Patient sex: M
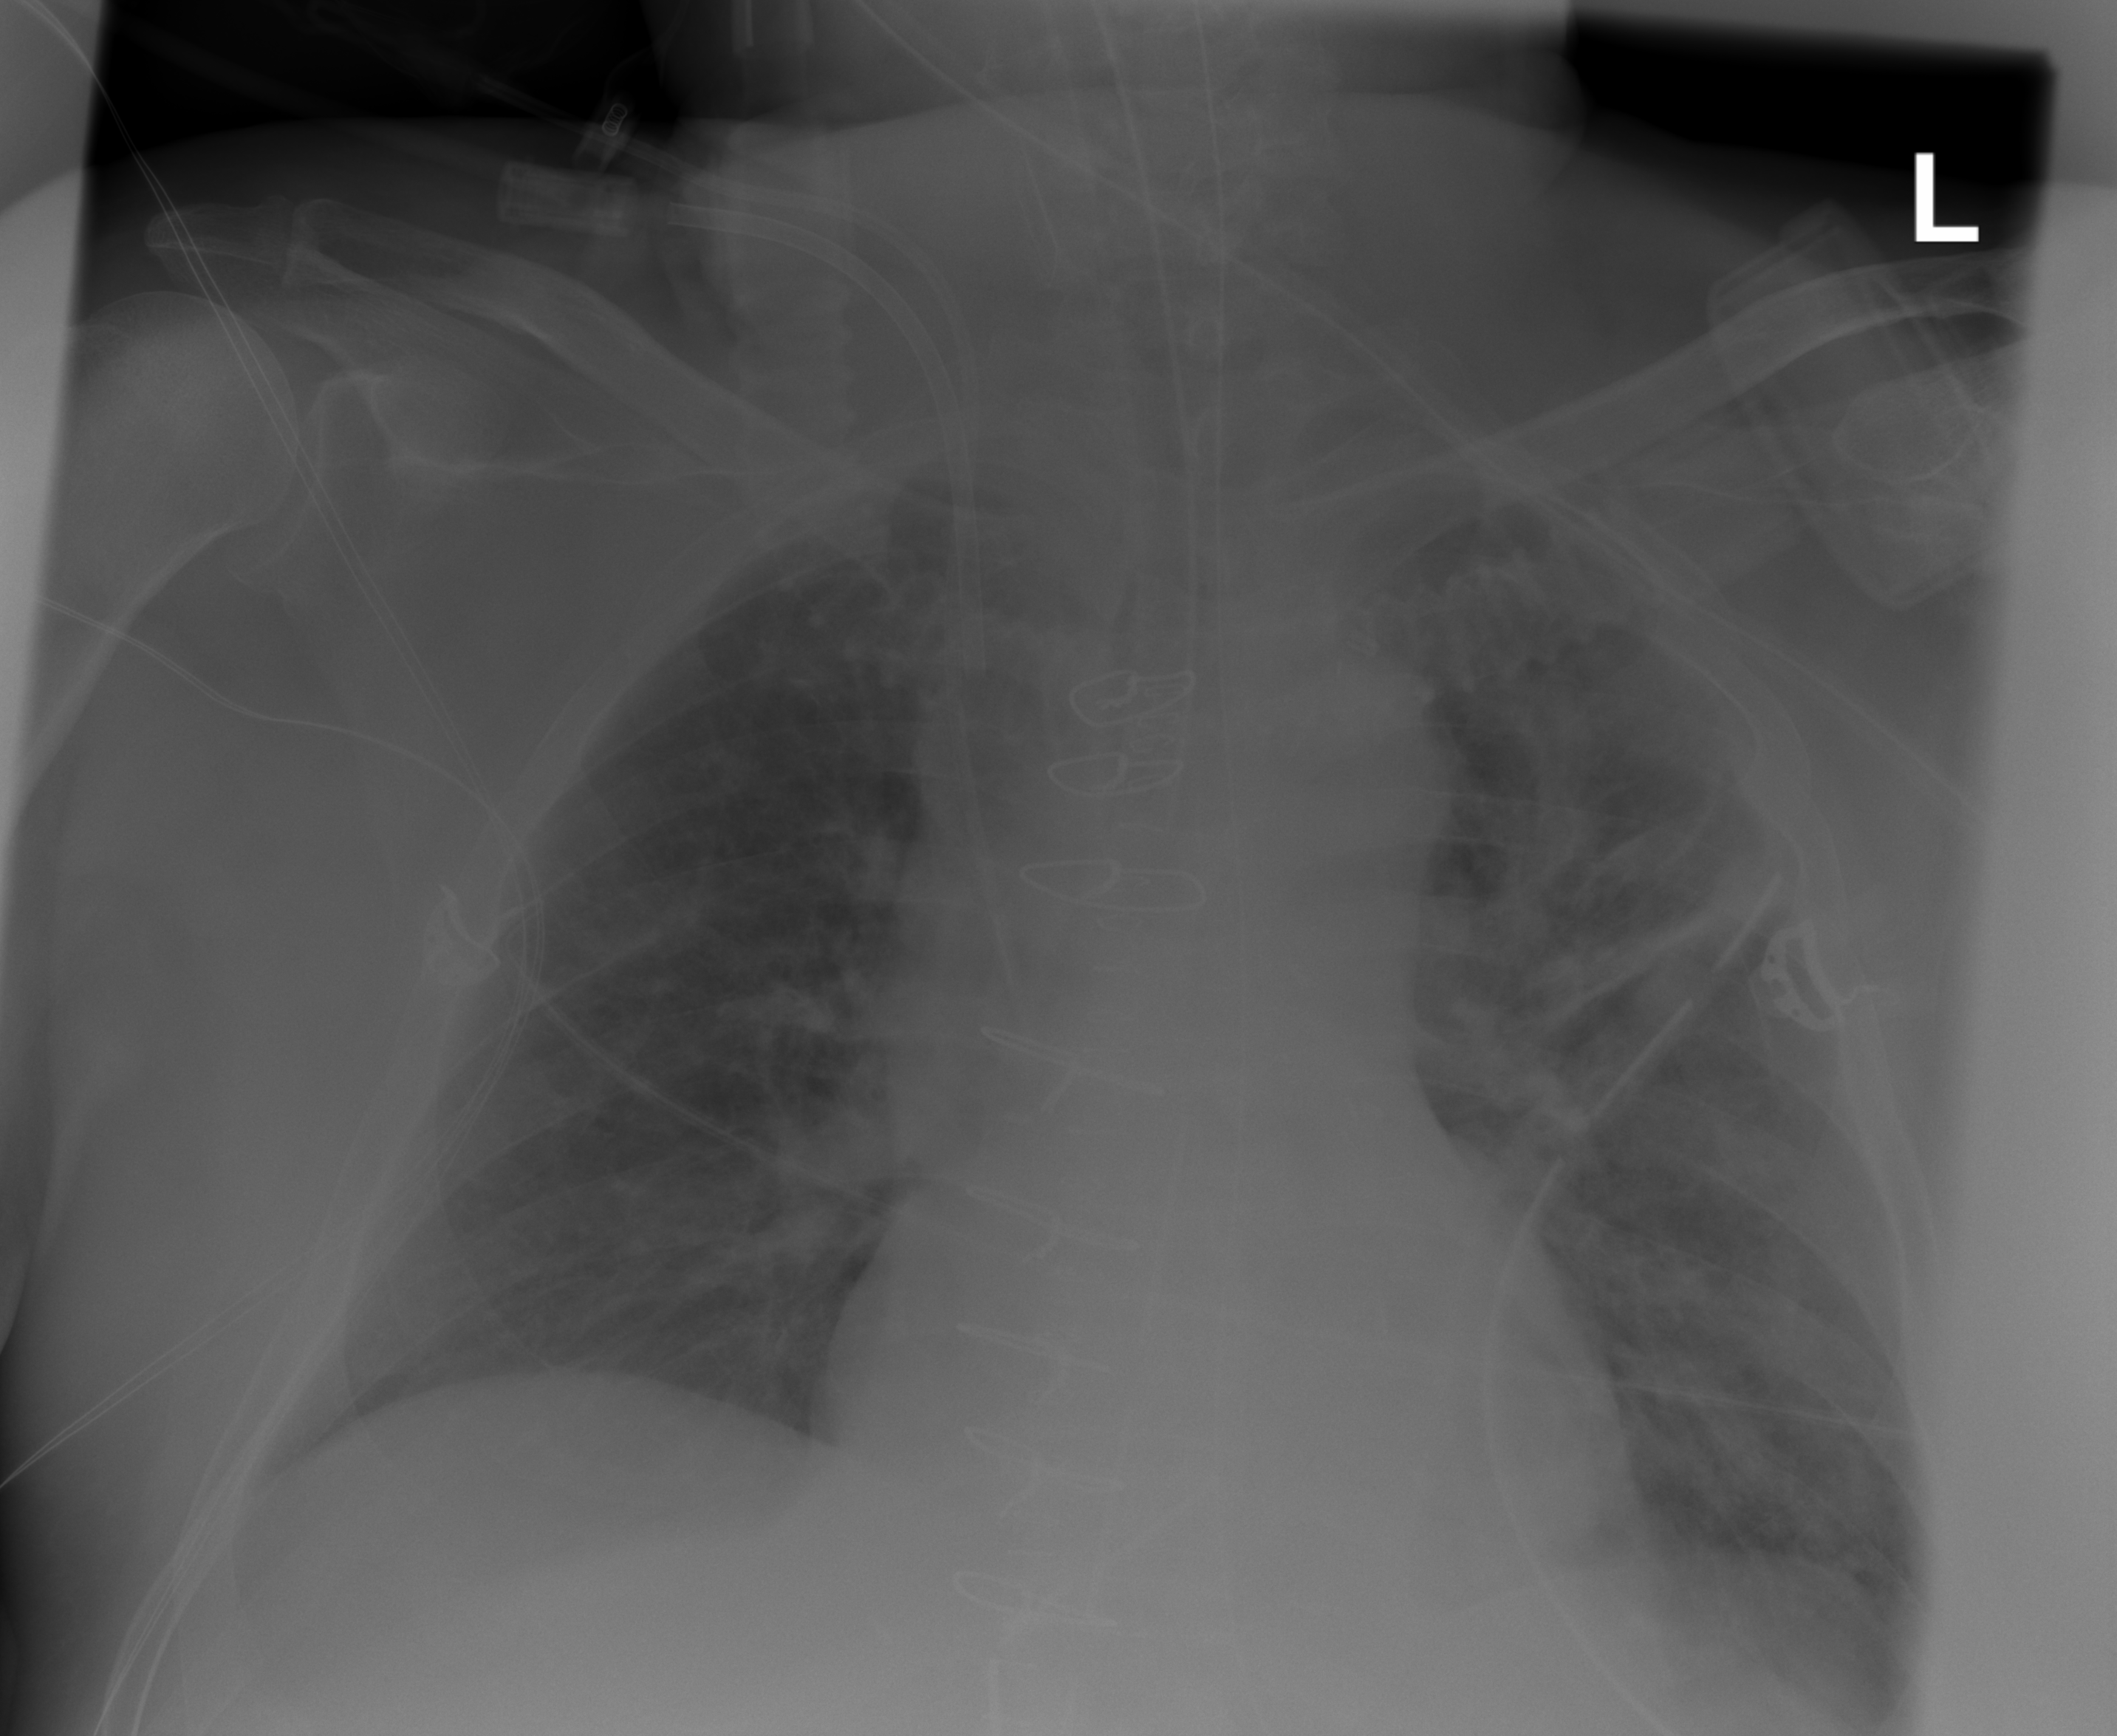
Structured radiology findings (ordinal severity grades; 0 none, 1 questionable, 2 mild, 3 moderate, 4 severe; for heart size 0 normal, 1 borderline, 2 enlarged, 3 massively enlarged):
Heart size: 0
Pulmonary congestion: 2
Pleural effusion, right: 0
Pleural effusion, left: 2
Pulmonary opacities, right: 2
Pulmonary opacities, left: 2
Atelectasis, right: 0
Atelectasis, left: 2